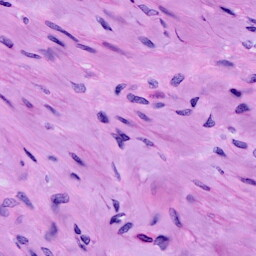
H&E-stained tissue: Cervix